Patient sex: F
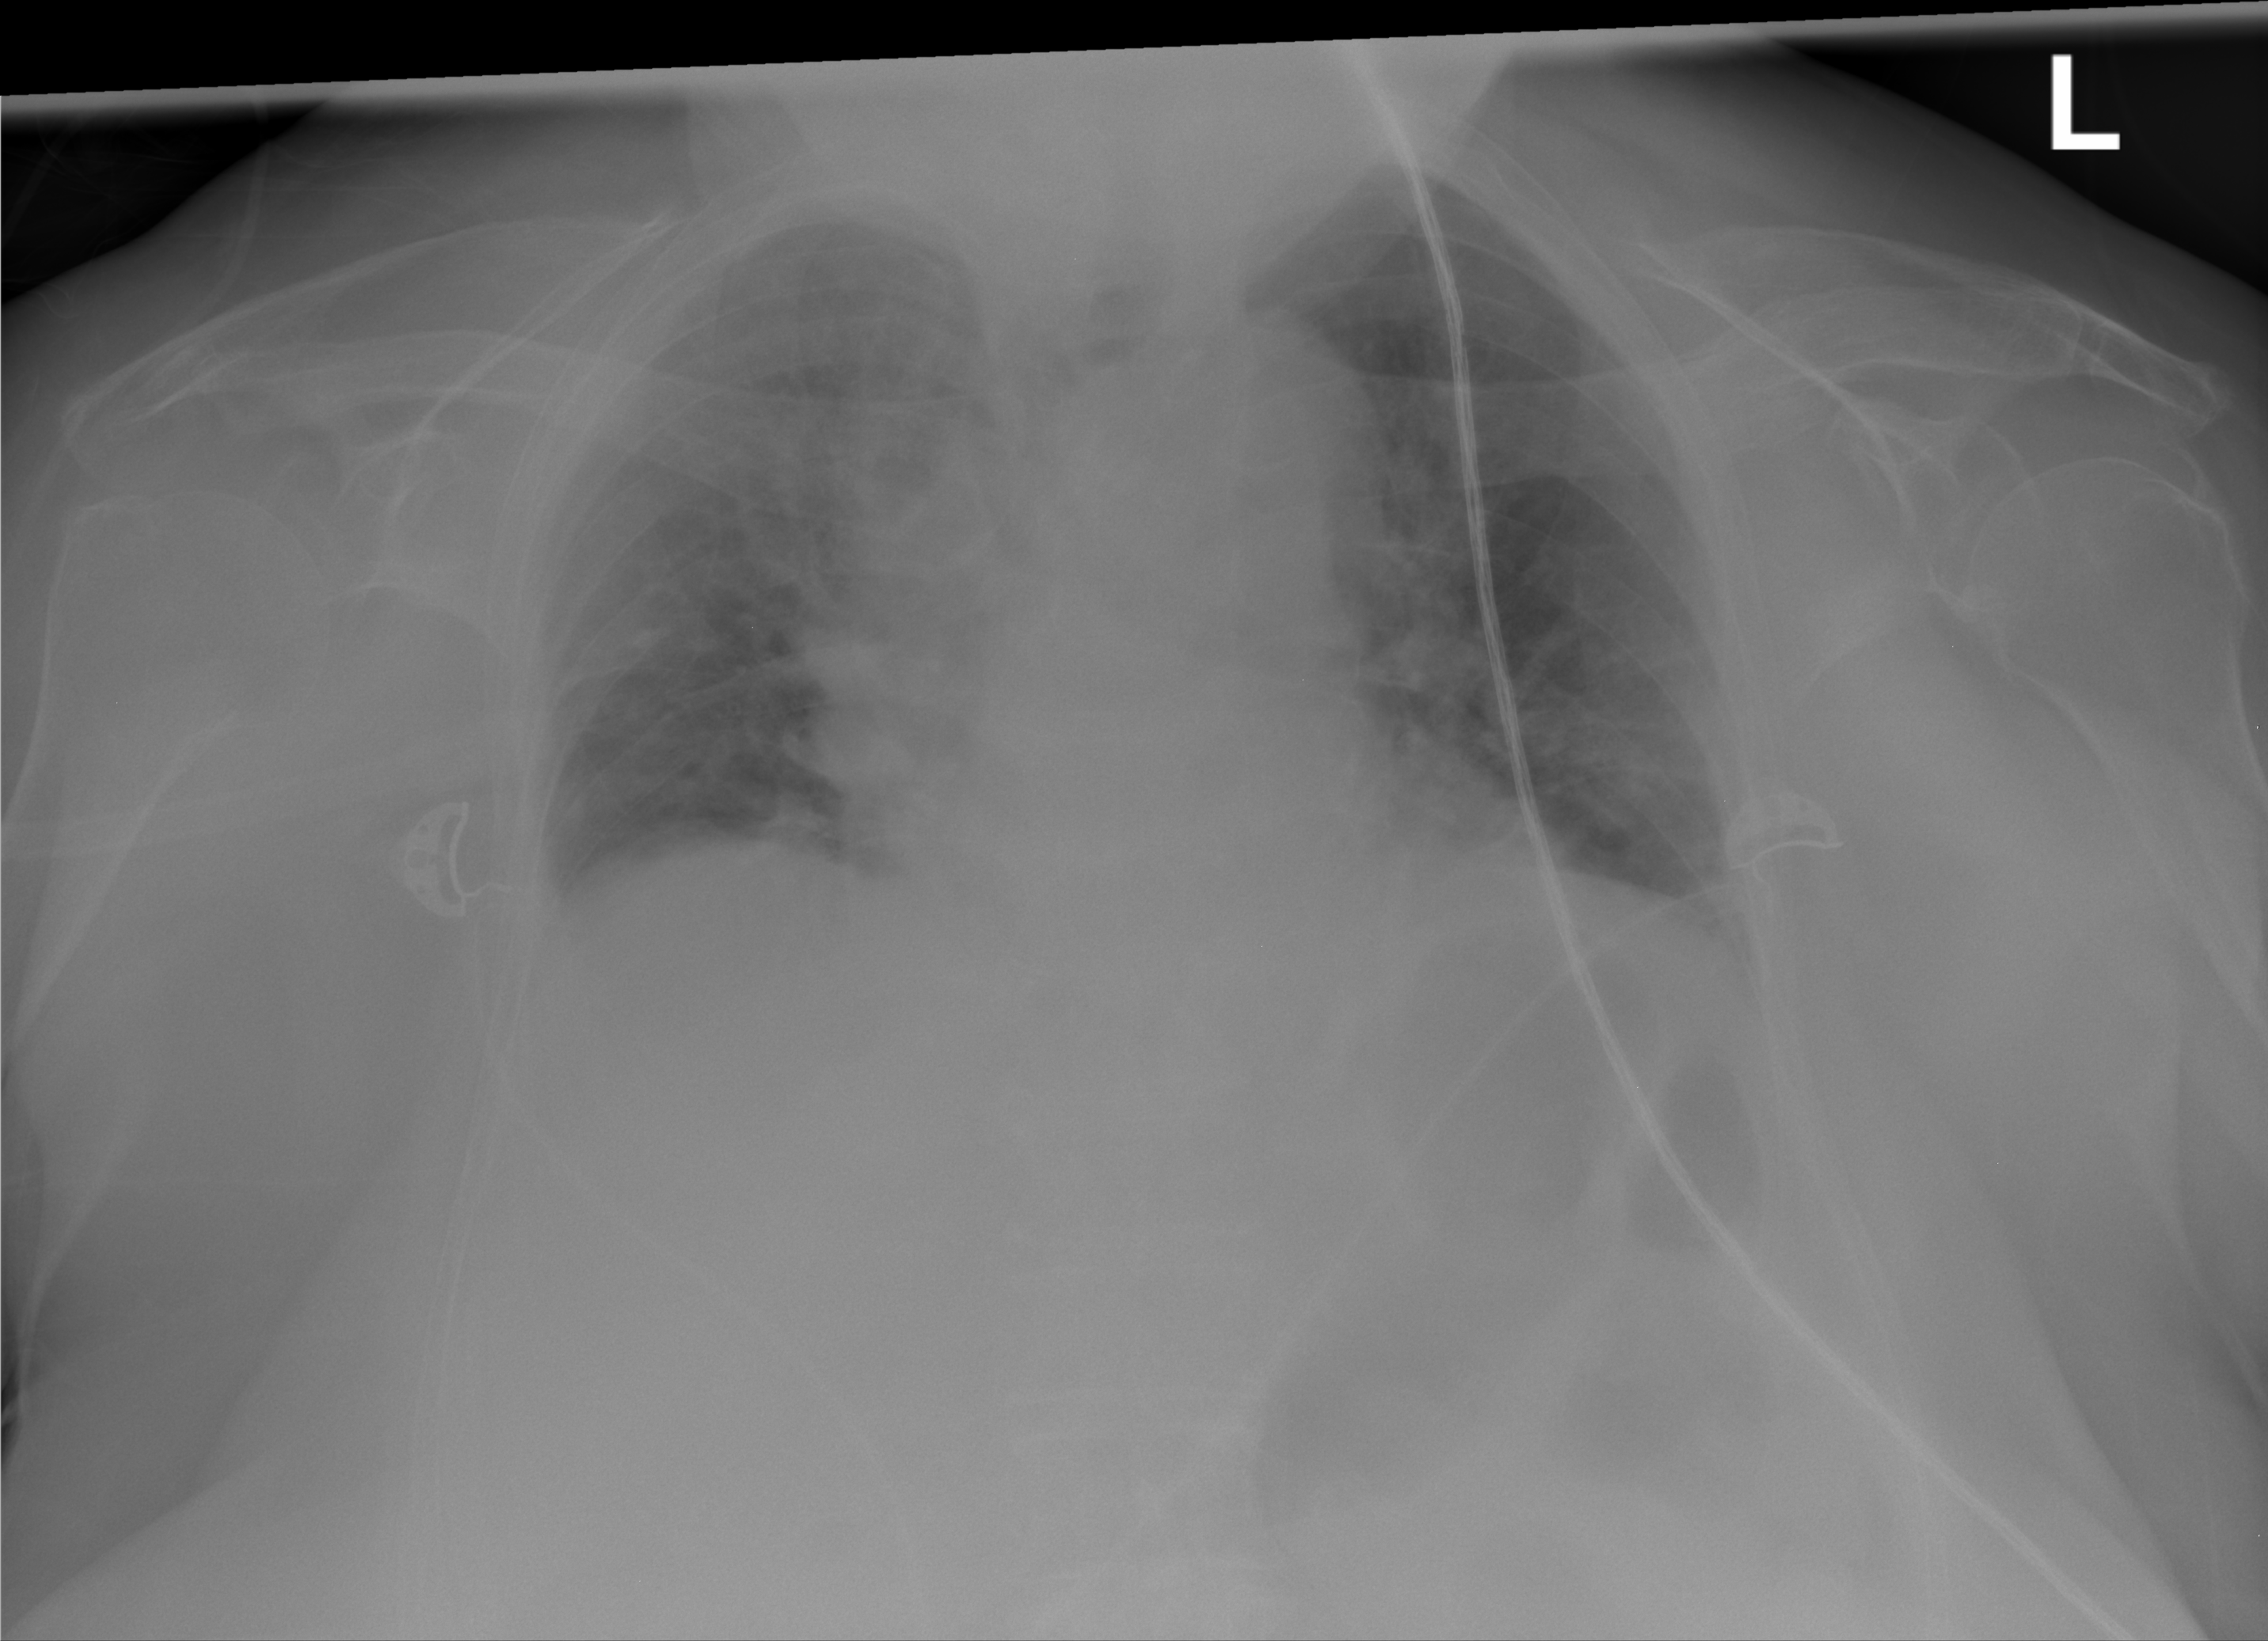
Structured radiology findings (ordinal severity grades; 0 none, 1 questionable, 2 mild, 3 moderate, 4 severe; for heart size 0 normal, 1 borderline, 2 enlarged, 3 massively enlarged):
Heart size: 0
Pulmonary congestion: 2
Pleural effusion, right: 0
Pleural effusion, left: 0
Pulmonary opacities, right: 0
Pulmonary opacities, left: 0
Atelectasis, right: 2
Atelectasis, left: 2